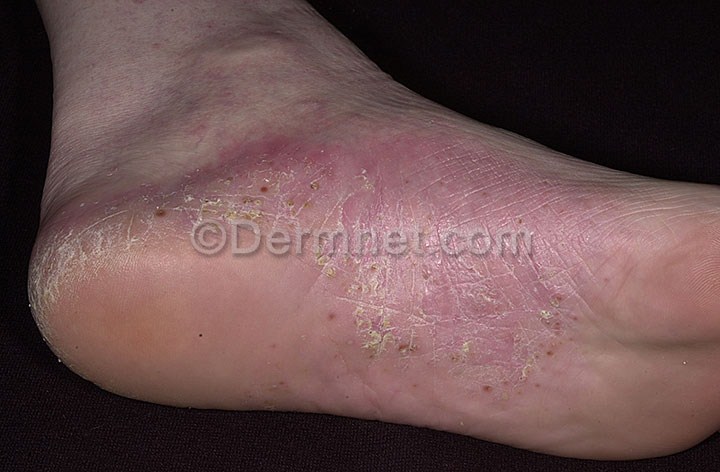
Disease: Psoriasis pictures Lichen Planus and related diseases